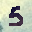
Label: 5